Question: I generate a PDF file within a Sharepoint page; as I have so far been unable to let the user choose a landing spot for the pdf file (as asked about <URL>, I have decided to create a link to the file on the page, hoping that clicking the link will open the file. Here's the code:
'''
String pdfFileID = GetYYYYMMDDAndUserNameAndAmount();
String pdfFileName = String.Format("DirectPayDynamic_{0}.pdf",
pdfFileID);
String fileFullpath
Path.Combine(Environment.GetFolderPath(Environment.SpecialFolder.DesktopDirectory), pdfFileName);
String fileLinkBase = "Generated PDF: <a href="file:///{0}">{1}</a>";
String filelink = String.Format(fileLinkBase, fileFullpath, pdfFileName);
File.WriteAllBytes(fileFullpath, bytes);
AddVerticalSpace();
var pdflink = new Label // would this be preferable: "LiteralControl pdflink = new LiteralControl();" ?
{
CssClass = "dplatypus-webform-field-label",
Text = filelink
};
this.Controls.Add(pdflink);
'''
This creates the link just fine:

...but clicking the link doesn't open the file. Or give an err msg; it just sits there like a lump in a bog.
To verify that it wasn't something to do with the PDF file, I tried creating a text file in the path and accessing it:
'''
String pdfFileName = String.Format("DirectPayDynamic_{0}.pdf", pdfFileID);
pdfFileName = "czechitout.txt"; // Remove after testing
'''
...but alas, also clicking on "czechitout.txt" does nothing - Notepad does not open or give any indication at all as to the reason for its recalcitrance to do so.
So: how can I get a link on a Sharepoint page to invoke the associated software to run the file referenced?
## UPDATE
I would settle for opening Explorer, displaying the file (usually the user will be copying it from one place to another anyway).
## UPDATE 2
By simply saving the file without any path info, like so:
'''
String pdfFileID = GetYYYYMMDDAndUserNameAndAmount();
String pdfFileName = String.Format("DirectPayDynamic_{0}.pdf", pdfFileID);
String fileLinkBase = "Generated PDF: <a href="file:///{0}">{1}</a>";
String filelink = String.Format(fileLinkBase, pdfFileName, pdfFileName);
File.WriteAllBytes(fileFullpath, bytes);
AddVerticalSpace();
var pdflink = new Label // would this be preferable: "LiteralControl pdflink = new LiteralControl();" ?
{
CssClass = "finaff-webform-field-label",
Text = filelink
};
this.Controls.Add(pdflink);
'''
When I mash the link, I get,
F12ing gives me the low-down/skinny/buttlescut:
## UPDATE 3
I then tried the suggestion of saving to a specific directory (without using the fancy-pants "SpecialFolder" jazz, like so:
'''
String pdfFileName = String.Format(@"C:\Projects\DirectPaymentWebForm\DirectPayDynamic_{0}.pdf", pdfFileID);
'''
...but I fared no better that way (the file is plopped there, but trying to invoke it via the link is an exercise in futility).
## UPDATE 4
I even tried it with a lowly text file, de modo que:
'''
String pdfFileName = @"C:\Projects\DirectPaymentWebForm ryopeningthis.txt";
'''
...but my catch block is reached:
'''
catch (Exception ex)
{
String exMsg = ex.Message;
}
'''
...wherein the msg is, ""
The path/file exist; why would I not get that same err msg with the pdf file?!?
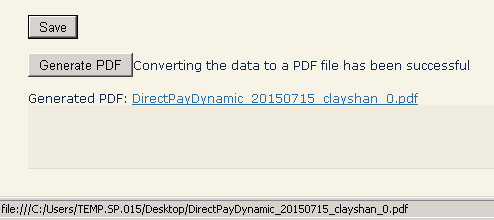
Answer: This is not the problem with the file. It is because of the security concepts.
Any file that we are referring inside our web pages, need to be under the same directory structure.
If you could open the developer tools using option inside the browser, you can see some console errors saying
> Not allowed to load local resource: "your file path"
you can achieve that in two ways:
1. try generating your file to the application folder structure
2. create a link button and on click of that button, send the document as a stream to output
Hope this solves your problem.
with the approach mentioned in point 1, you can use below code.
> '''
<a href="<your file path>">link</a>
'''
The above process makes the file to load in the current page itself.
To load file in another window or as a popup, use
> '''
<a href="javascript:window.Open("<file name>");">link</a>
'''